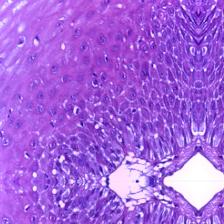
Diagnosis: Normal